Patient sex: F
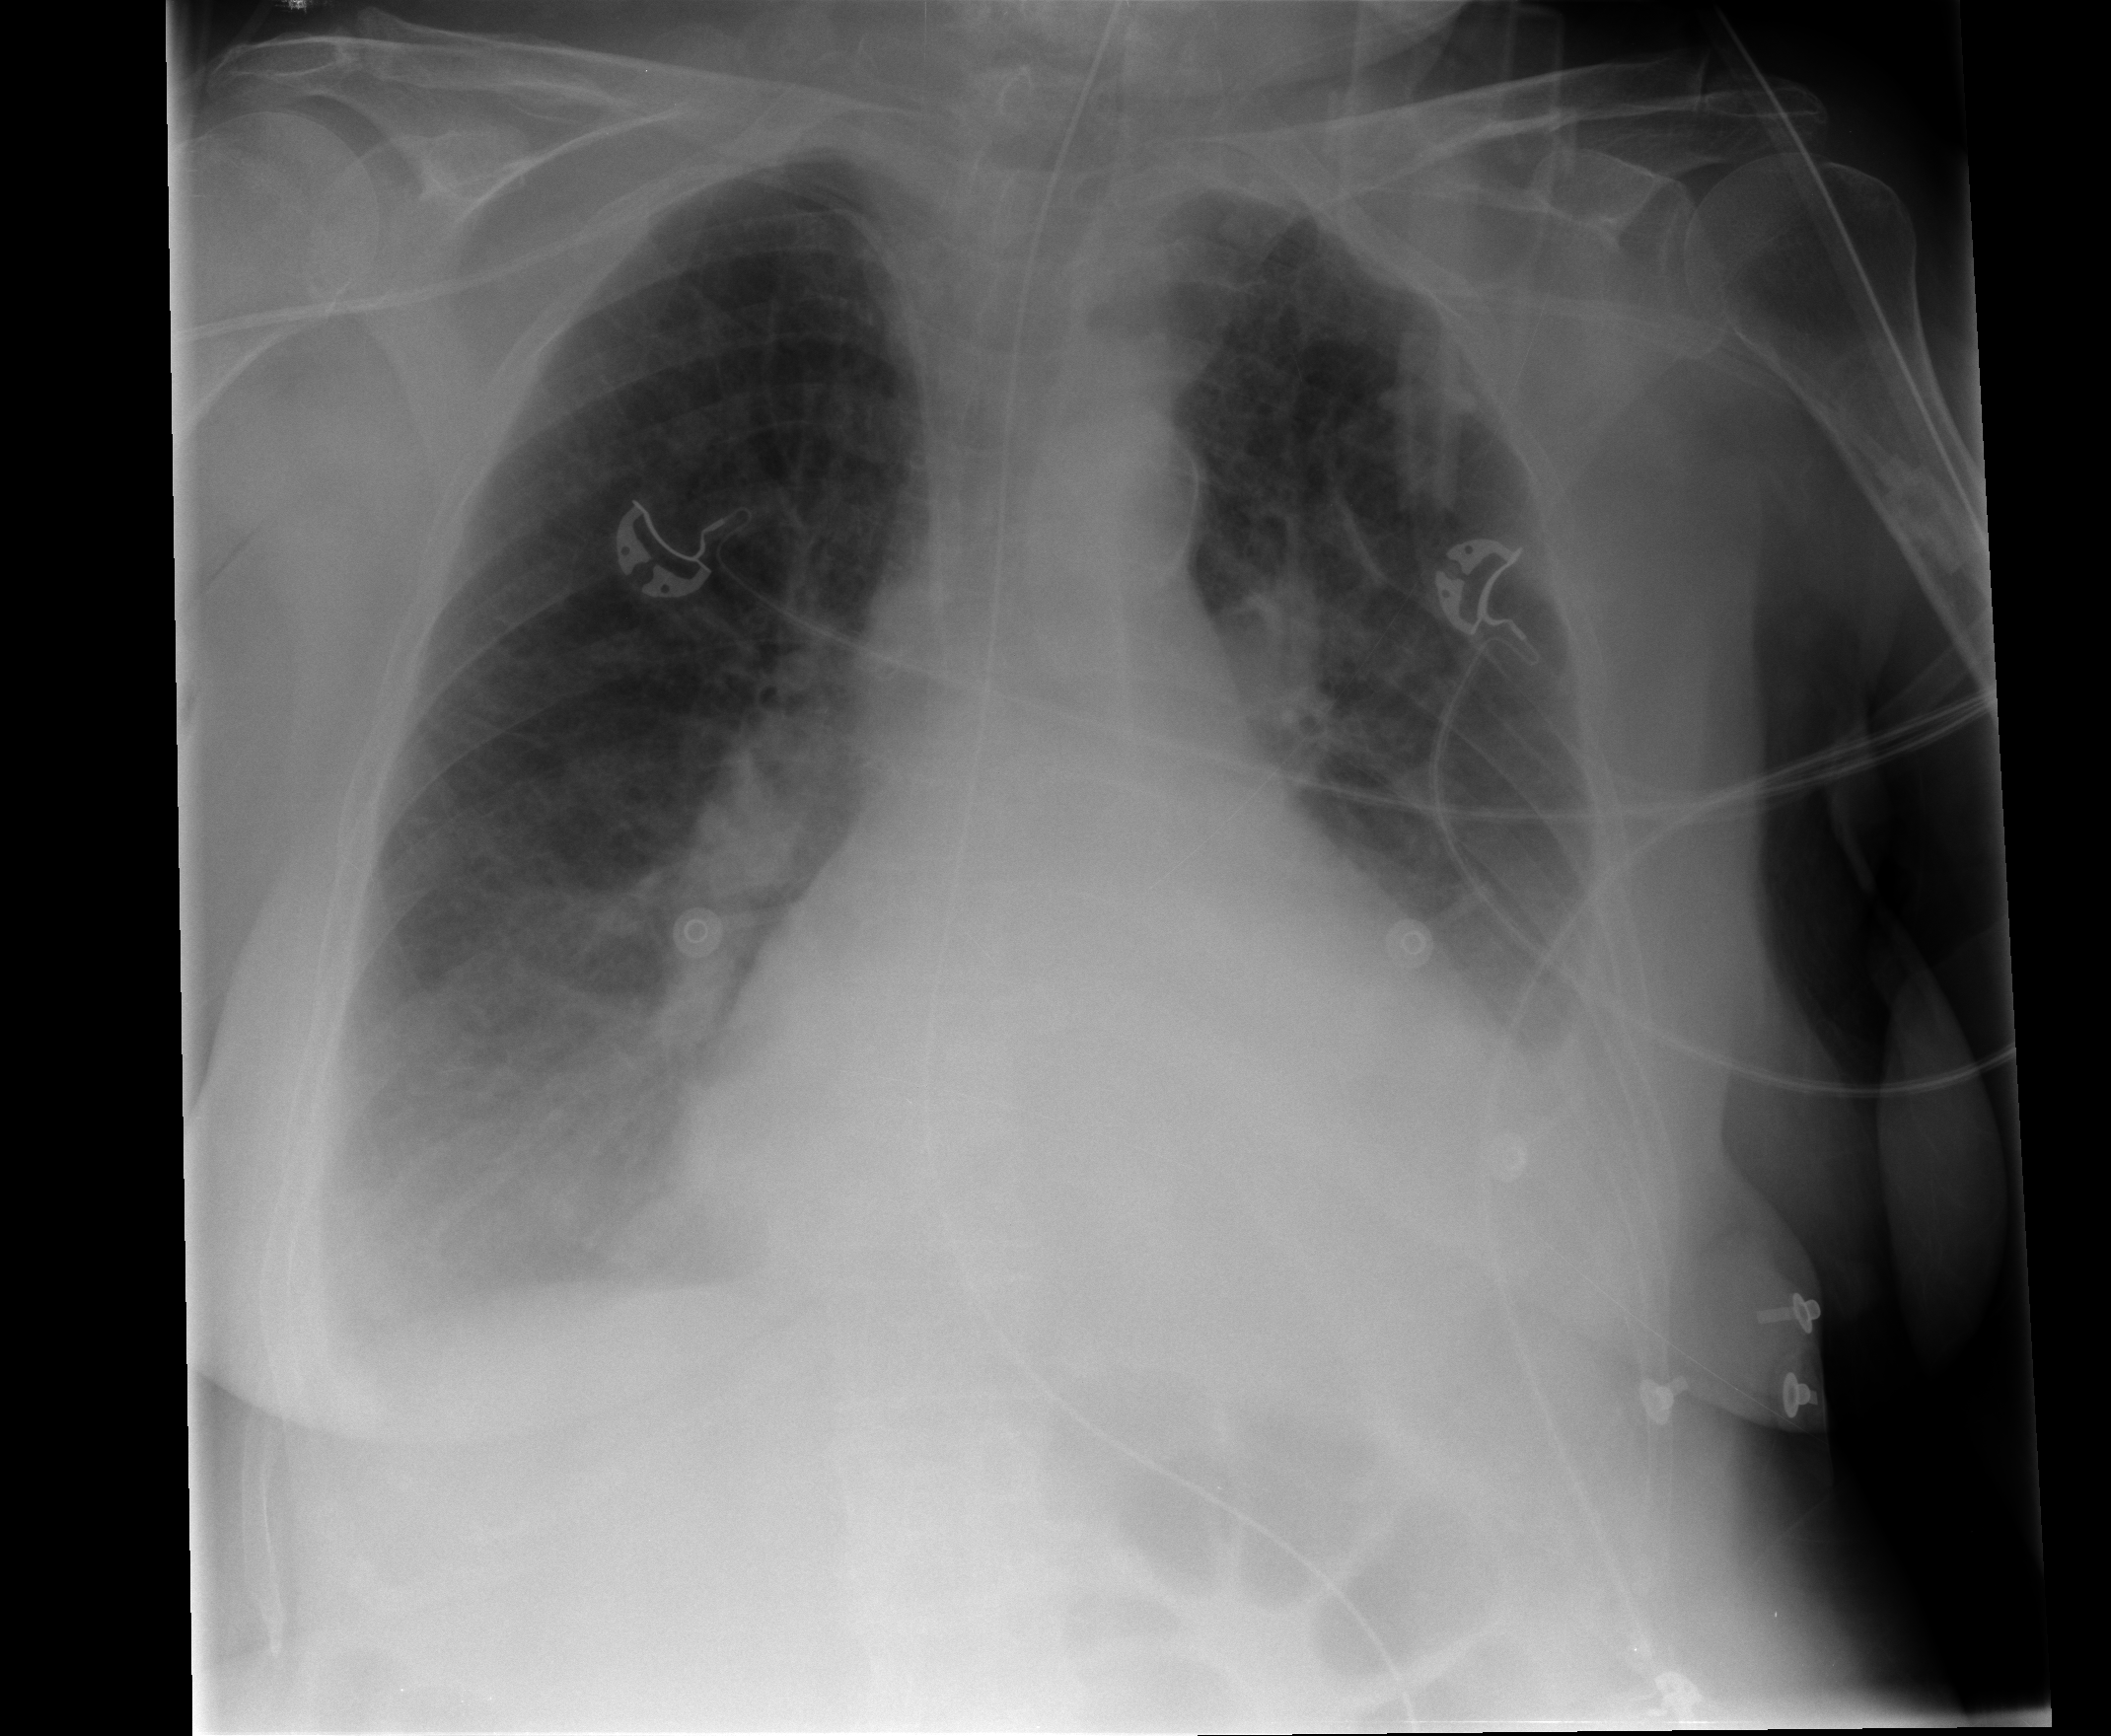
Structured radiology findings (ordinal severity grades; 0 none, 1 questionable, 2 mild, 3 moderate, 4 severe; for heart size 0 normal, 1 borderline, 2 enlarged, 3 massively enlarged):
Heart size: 2
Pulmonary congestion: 0
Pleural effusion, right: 2
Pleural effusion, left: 2
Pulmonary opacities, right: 0
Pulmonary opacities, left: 0
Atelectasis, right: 2
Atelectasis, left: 2